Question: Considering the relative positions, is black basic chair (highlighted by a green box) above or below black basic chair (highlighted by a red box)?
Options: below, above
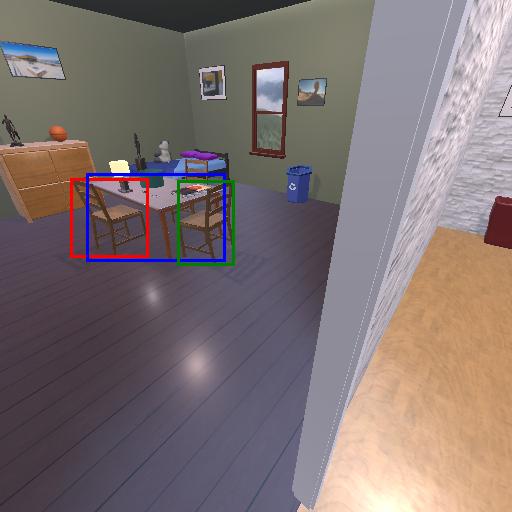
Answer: below